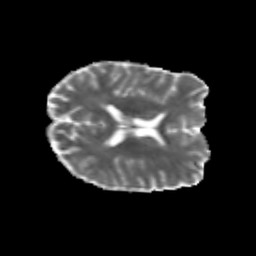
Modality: MD
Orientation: axial
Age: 24
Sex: male
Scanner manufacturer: siemens
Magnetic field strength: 3 T
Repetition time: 3.5 s
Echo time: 0.125 s